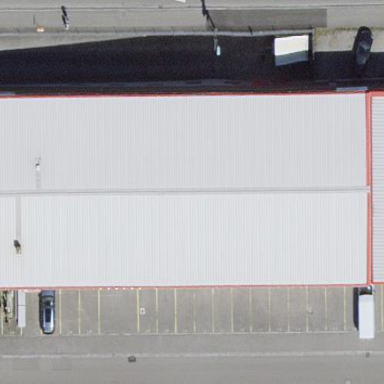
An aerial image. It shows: Building housing car shop.